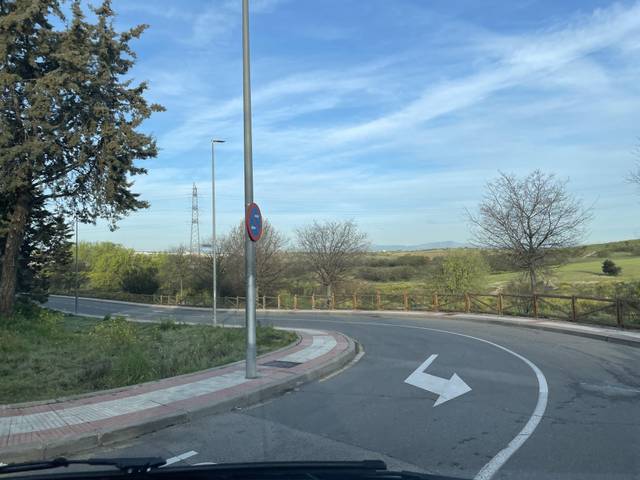
Region: Spain
Coordinates: 40.492, -3.891